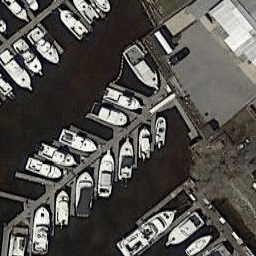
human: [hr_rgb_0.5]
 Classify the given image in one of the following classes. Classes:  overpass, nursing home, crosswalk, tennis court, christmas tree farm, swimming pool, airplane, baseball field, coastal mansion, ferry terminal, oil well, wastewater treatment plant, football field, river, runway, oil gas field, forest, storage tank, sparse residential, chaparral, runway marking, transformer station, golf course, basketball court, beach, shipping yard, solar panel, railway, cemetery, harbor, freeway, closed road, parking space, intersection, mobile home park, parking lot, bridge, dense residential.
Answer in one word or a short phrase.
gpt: harbor